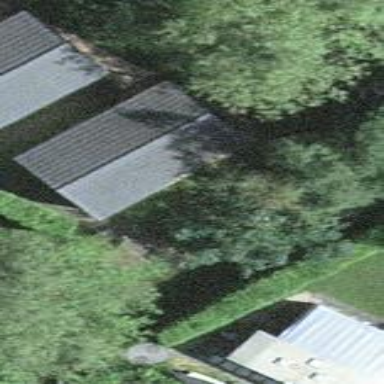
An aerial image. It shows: Cabin is depicted in the image.